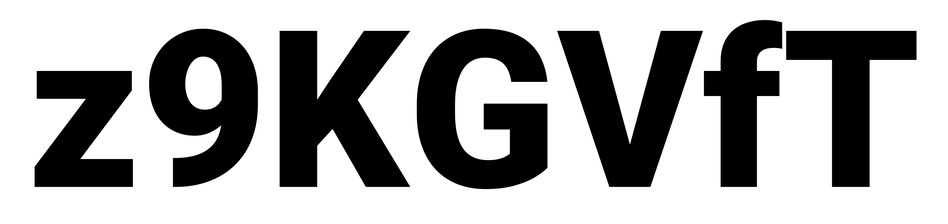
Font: Roboto_Black